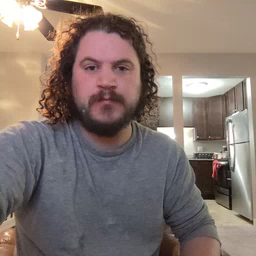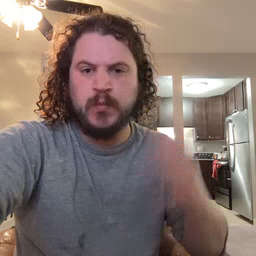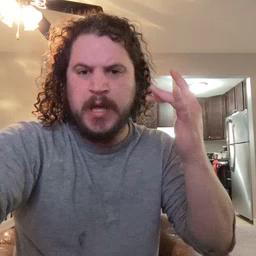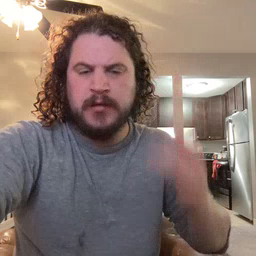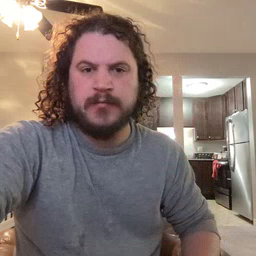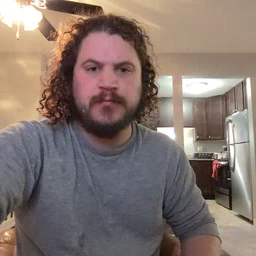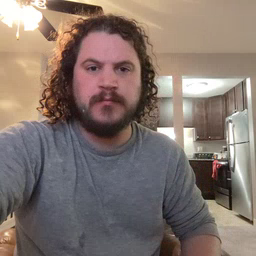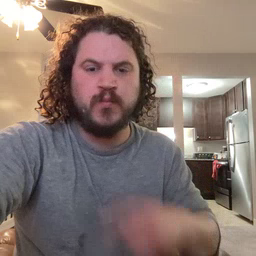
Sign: why